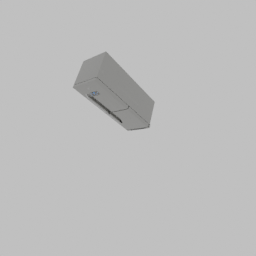
Label: appliances